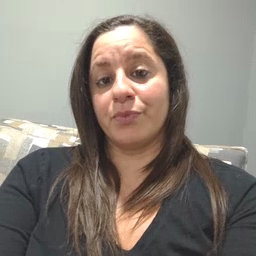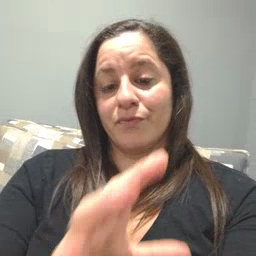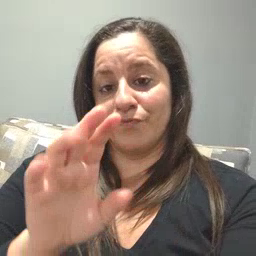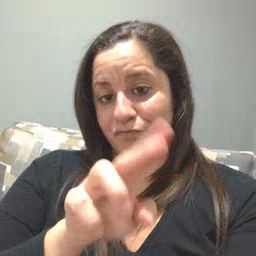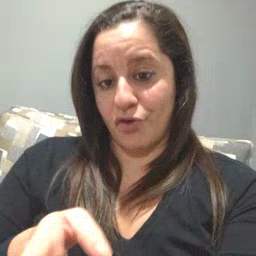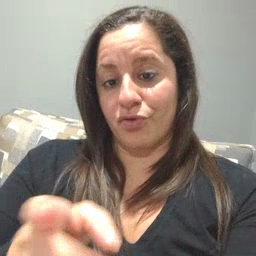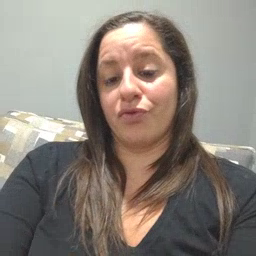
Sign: fall